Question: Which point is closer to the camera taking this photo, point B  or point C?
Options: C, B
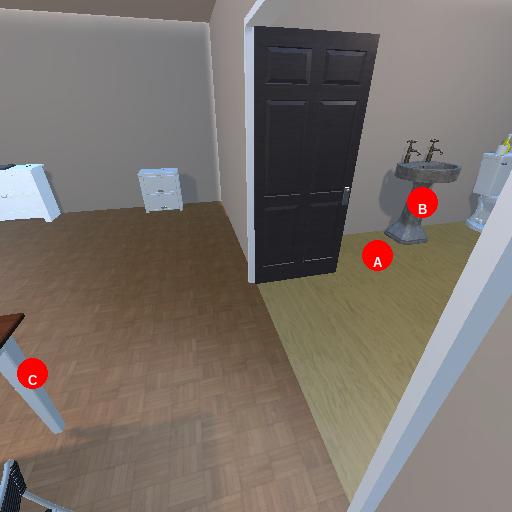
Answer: C